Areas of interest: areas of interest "Wheat Field Years Eco Estate"
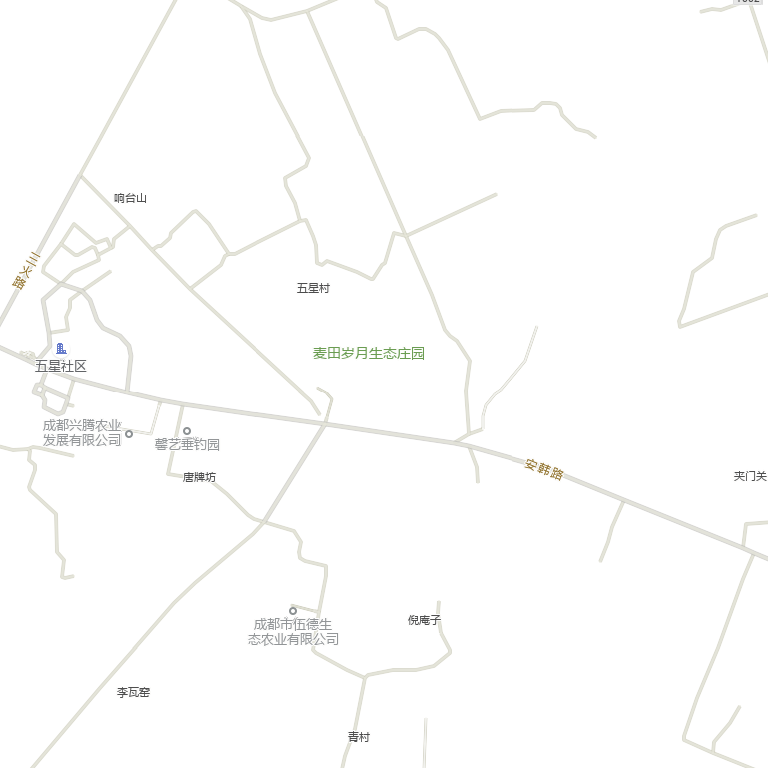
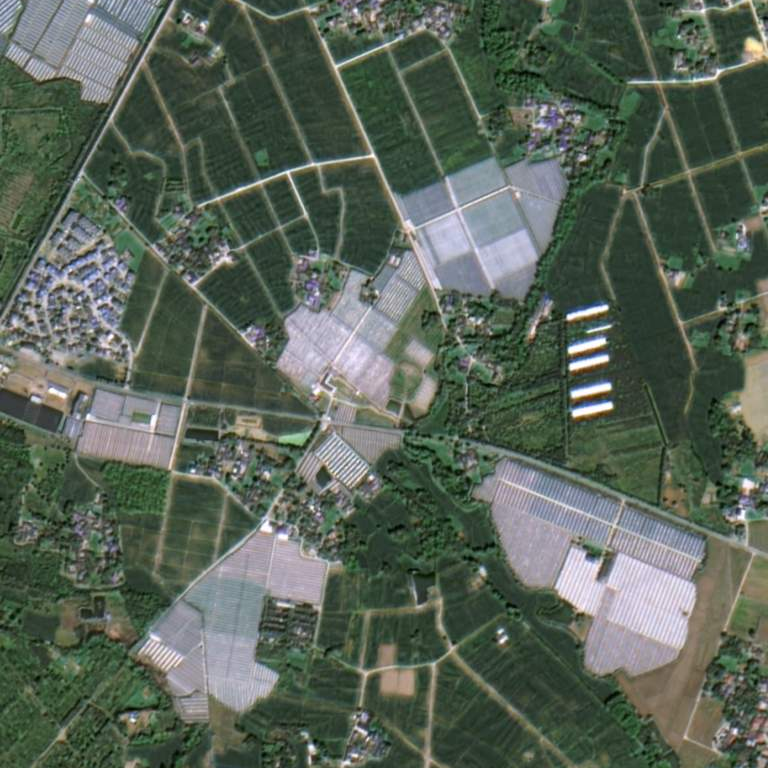